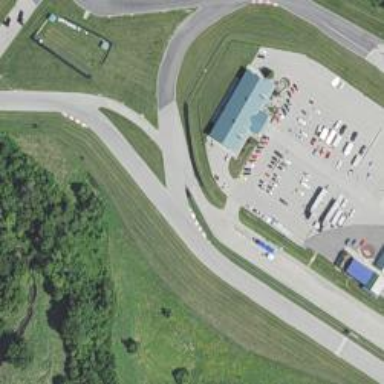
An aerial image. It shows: Raceway for motor sports.